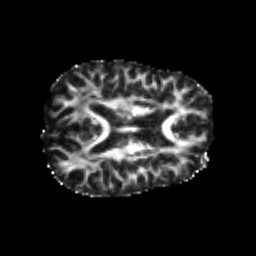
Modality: FA
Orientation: axial
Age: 25
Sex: male
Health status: healthy
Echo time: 0.074 s